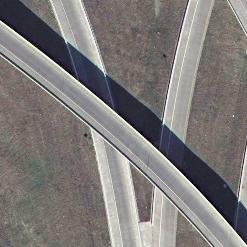
Label: overpass